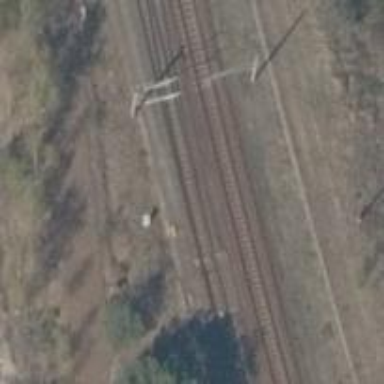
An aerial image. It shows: Railway switch.